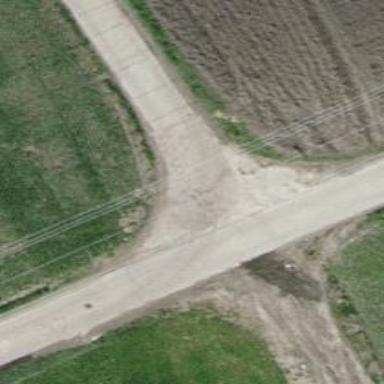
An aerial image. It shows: Well-maintained track road of grade 1.